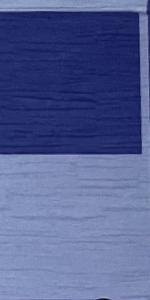
Label: Empty